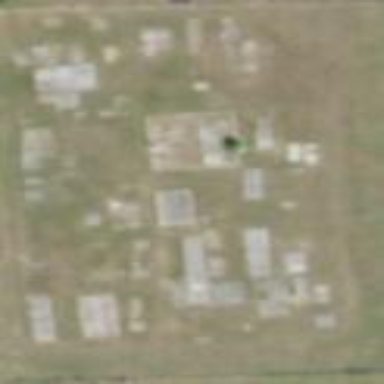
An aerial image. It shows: Cemetery.